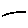
Label: line